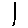
Label: line